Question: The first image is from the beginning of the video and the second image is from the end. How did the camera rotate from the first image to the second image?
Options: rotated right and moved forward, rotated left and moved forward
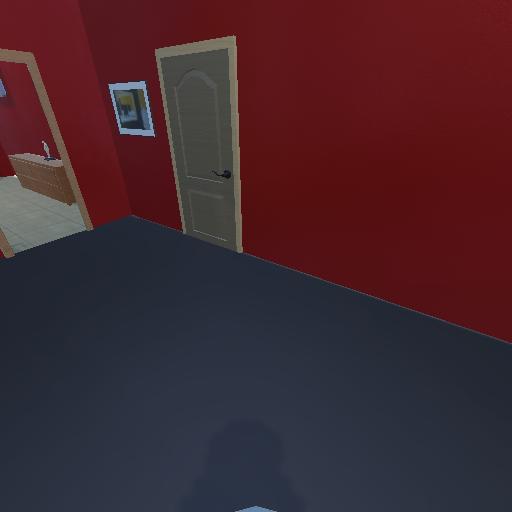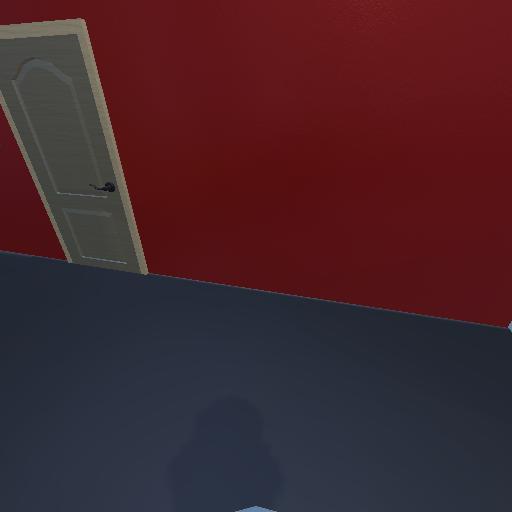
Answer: rotated right and moved forward